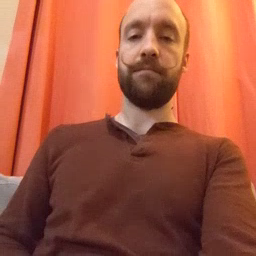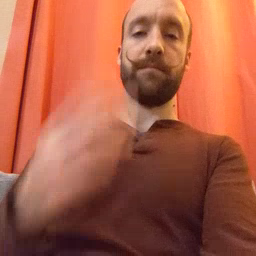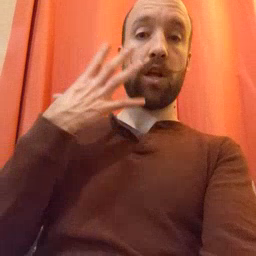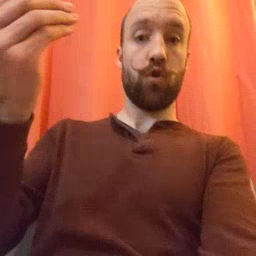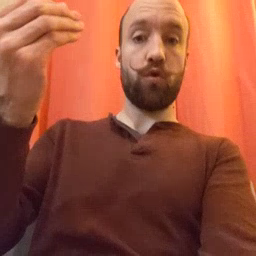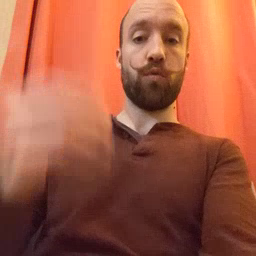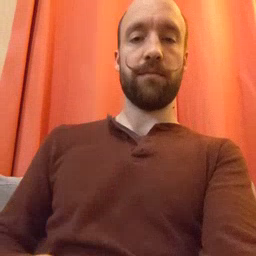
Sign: go